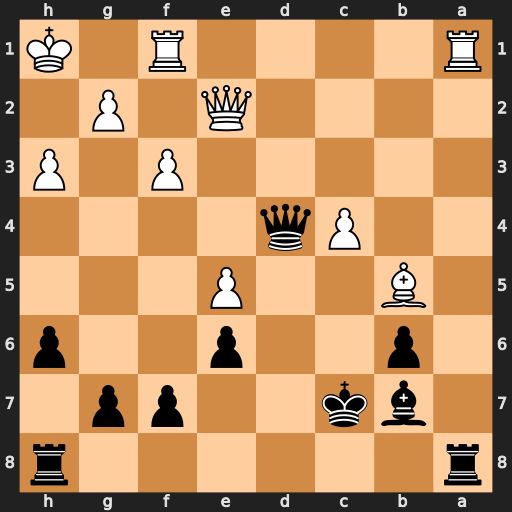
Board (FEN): r6r/1bk2pp1/1p2p2p/1B2P3/2Pq4/5P1P/4Q1P1/R4R1K
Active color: b
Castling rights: -
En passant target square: -
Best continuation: Rxa1 Rxa1 Qxa1+